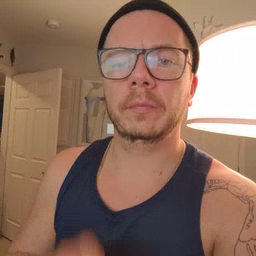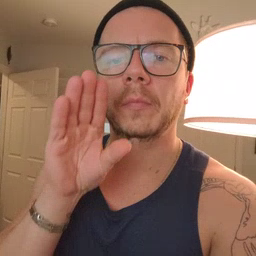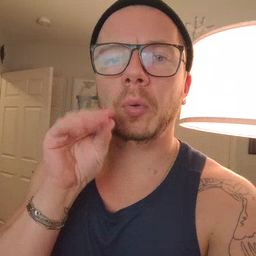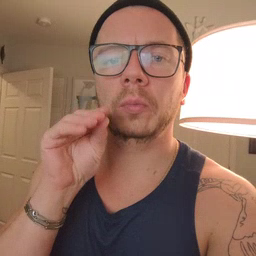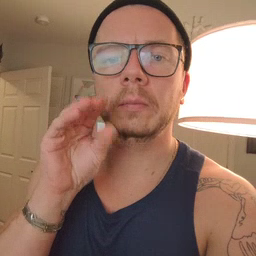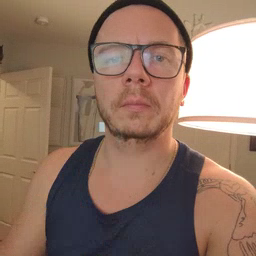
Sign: goose